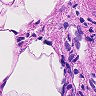
Metastatic tissue present: no